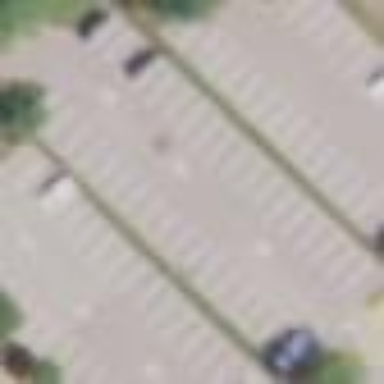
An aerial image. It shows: Parking area.